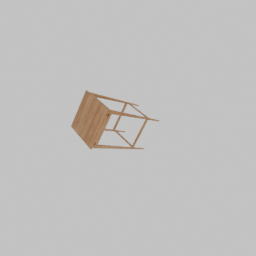
Label: furniture